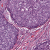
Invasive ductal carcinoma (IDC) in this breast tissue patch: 0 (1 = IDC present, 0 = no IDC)